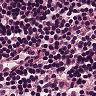
Metastatic tissue present: no